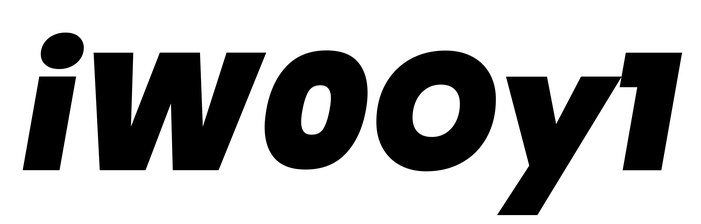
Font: Poppins-BlackItalic